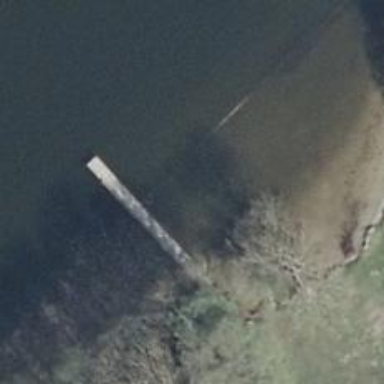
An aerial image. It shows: Man-made pier.